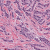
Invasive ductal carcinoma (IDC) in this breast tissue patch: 1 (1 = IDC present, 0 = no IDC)